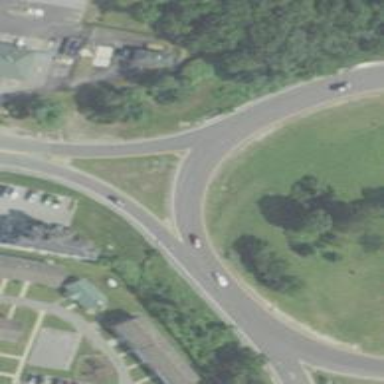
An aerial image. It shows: Roundabout at primary highway.